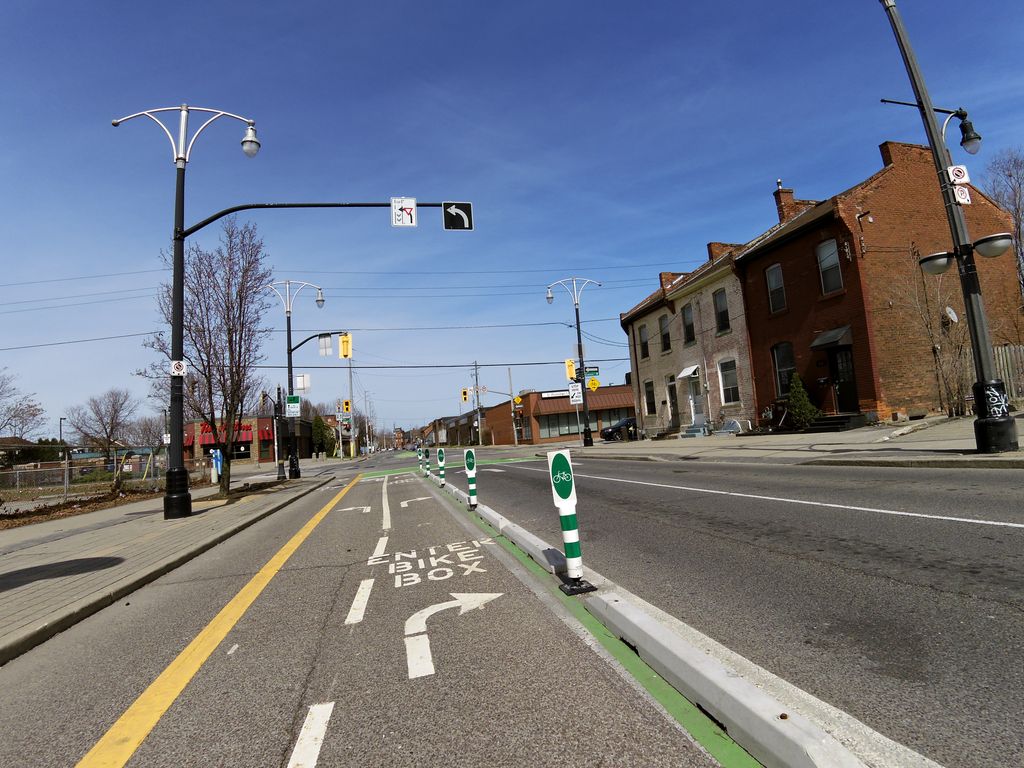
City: hamilton